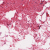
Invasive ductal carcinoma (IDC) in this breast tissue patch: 0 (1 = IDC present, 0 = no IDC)